Плоский конденсатор ёмкостью $C_{0}$ заполнен слабопроводящей слоистой средой с диэлектрической проницаемостью $\varepsilon=1$, удельное сопротивление которой зависит от расстояния $x$ до одной из пластин по закону $\rho=\rho_{0}\left(1+\frac{2 x}{d}\right)$, где $d$ - расстояние между пластинами конденсатора. Конденсатор подключен к батарее с напряжением $U_{0}$ (см. рисунок).  Найдите:
Силу тока, протекающего через конденсатор.
Заряды нижней $(q_{1})$ и верхней $(q_{2})$ пластин конденсатора.
Заряд $q$ внутри конденсатора (т. е. в среде между пластинами).
Электрическую энергию $W_{Э}$, запасённую в конденсаторе.
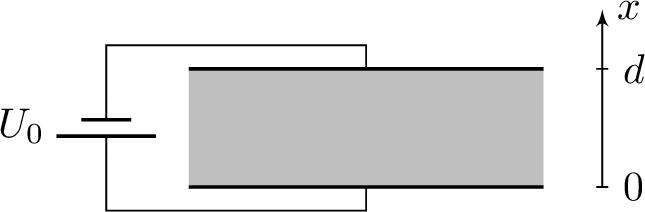
Силу тока, протекающего через конденсатор.
Решение: В установившемся режиме сила тока $I=$ const при любом значении $x$. Выделим в среде слой малой толщины $d x$ на расстоянии $x$ от нижней пластины. По закону Ома $$ d U=\rho \frac{d x}{S} I=I \rho_{0}\left(1+\frac{2 x}{d}\right) \frac{d x}{S}. $$ Здесь $S$ - площадь пластин конденсатора. Интегрируя, получим $$ U_{0}=\int_{0}^{d} I \rho_{0}\left(1+\frac{2 x}{d}\right) \frac{d x}{S}=\frac{2 I \rho_{0} d}{S}=\frac{2 I \rho_{0} \varepsilon_{0}}{C_{0}}, $$ так как $C_{0}=\frac{\varepsilon_{0} S}{d}$. Следовательно, $$ I=\frac{U_{0} C_{0}}{2 \rho_{0} \varepsilon_{0}}. $$
Ответ: $$ I=\frac{U_{0} C_{0}}{2 \rho_{0} \varepsilon_{0}}. $$

Заряды нижней $(q_{1})$ и верхней $(q_{2})$ пластин конденсатора.
Решение: Определим напряжённость электрического поля вблизи нижней $\left(E_{1}\right)$ и верхней $\left(E_{2}\right)$ пластин. Из уравнений, приведенных в пункте 1, следует: $$ E(x)=\frac{d U}{d x}=\frac{I \rho_{0}}{S}\left(1+\frac{2 x}{d}\right)=\frac{C_{0} U_{0}}{2 \mathscr{E}_{0} S}\left(1+\frac{2 x}{d}\right). $$ При $x=0$ напряженность $E_{1}=\frac{C_{0} U_{0}}{2 \varepsilon_{0} S}$, и заряд равен $$ q_{1}=S \sigma_{1}=S E_{1} \mathscr{E}_{0}=\frac{C_{0} U_{0}}{2}. $$ При $x=d$ напряженность $E_{2}=\frac{3 C_{0} U_{0}}{2 \varepsilon_{0} S}$, и заряд равен $$ q_{2}=-S \sigma_{2}=-S E_{2} \mathscr{E}_{0}=-\frac{3 C_{0} U_{0}}{2}. $$
Ответ: $$ q_{1}=S E_{1} \mathscr{E}_{0}=\frac{C_{0} U_{0}}{2}. $$ $$ q_{2}=-S E_{2} \mathscr{E}_{0}=-\frac{3 C_{0} U_{0}}{2}. $$

Заряд $q$ внутри конденсатора (т. е. в среде между пластинами).
Решение: Полный заряд конденсатора, включающий заряды обеих пластин и заряд в среде между пластинами, равен нулю: $$ q_{1}+q_{2}+q=0. $$ Из этого соотношения следует: $$ q=C_{0} U_{0}. $$
Ответ: $$ q=C_{0} U_{0}. $$

Электрическую энергию $W_{Э}$, запасённую в конденсаторе.
Решение: Зная объёмную плотность электрической энергии $w_{\ni}=\varepsilon_{0} E^{2} / 2$, найдём полную энергию, запасённую в конденсаторе: $$ W_{Э}=\int_{0}^{d} \frac{\varepsilon_{0} E^{2}(x)}{2} S d x=\frac{C_{0} U_{0}^{2}}{8 d} \int_{0}^{d}\left(1+\frac{2 x}{d}\right)^{2} d x=\frac{13}{24} C_{0} U_{0}^{2}. $$
Ответ: $$ W_{Э}=\frac{13}{24} C_{0} U_{0}^{2}. $$
Темы:
T, Электричество, Конденсатор, Всероссийские, Проводимость